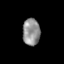
Tissue: skin
Cell type: Epithelial cells
Senescence score: 0.2614
Nuclear area (px): 455
Mean DAPI intensity: 145.508